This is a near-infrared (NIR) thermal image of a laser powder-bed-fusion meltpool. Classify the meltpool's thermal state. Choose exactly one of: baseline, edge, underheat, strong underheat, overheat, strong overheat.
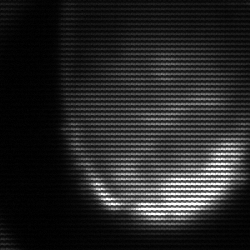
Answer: edge